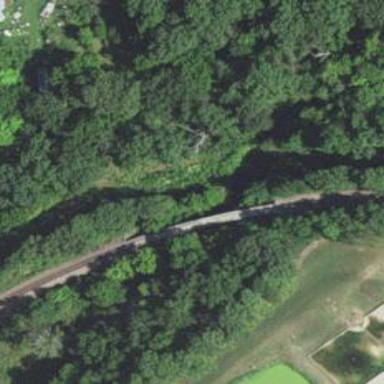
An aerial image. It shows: Bridge over railway line.